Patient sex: M
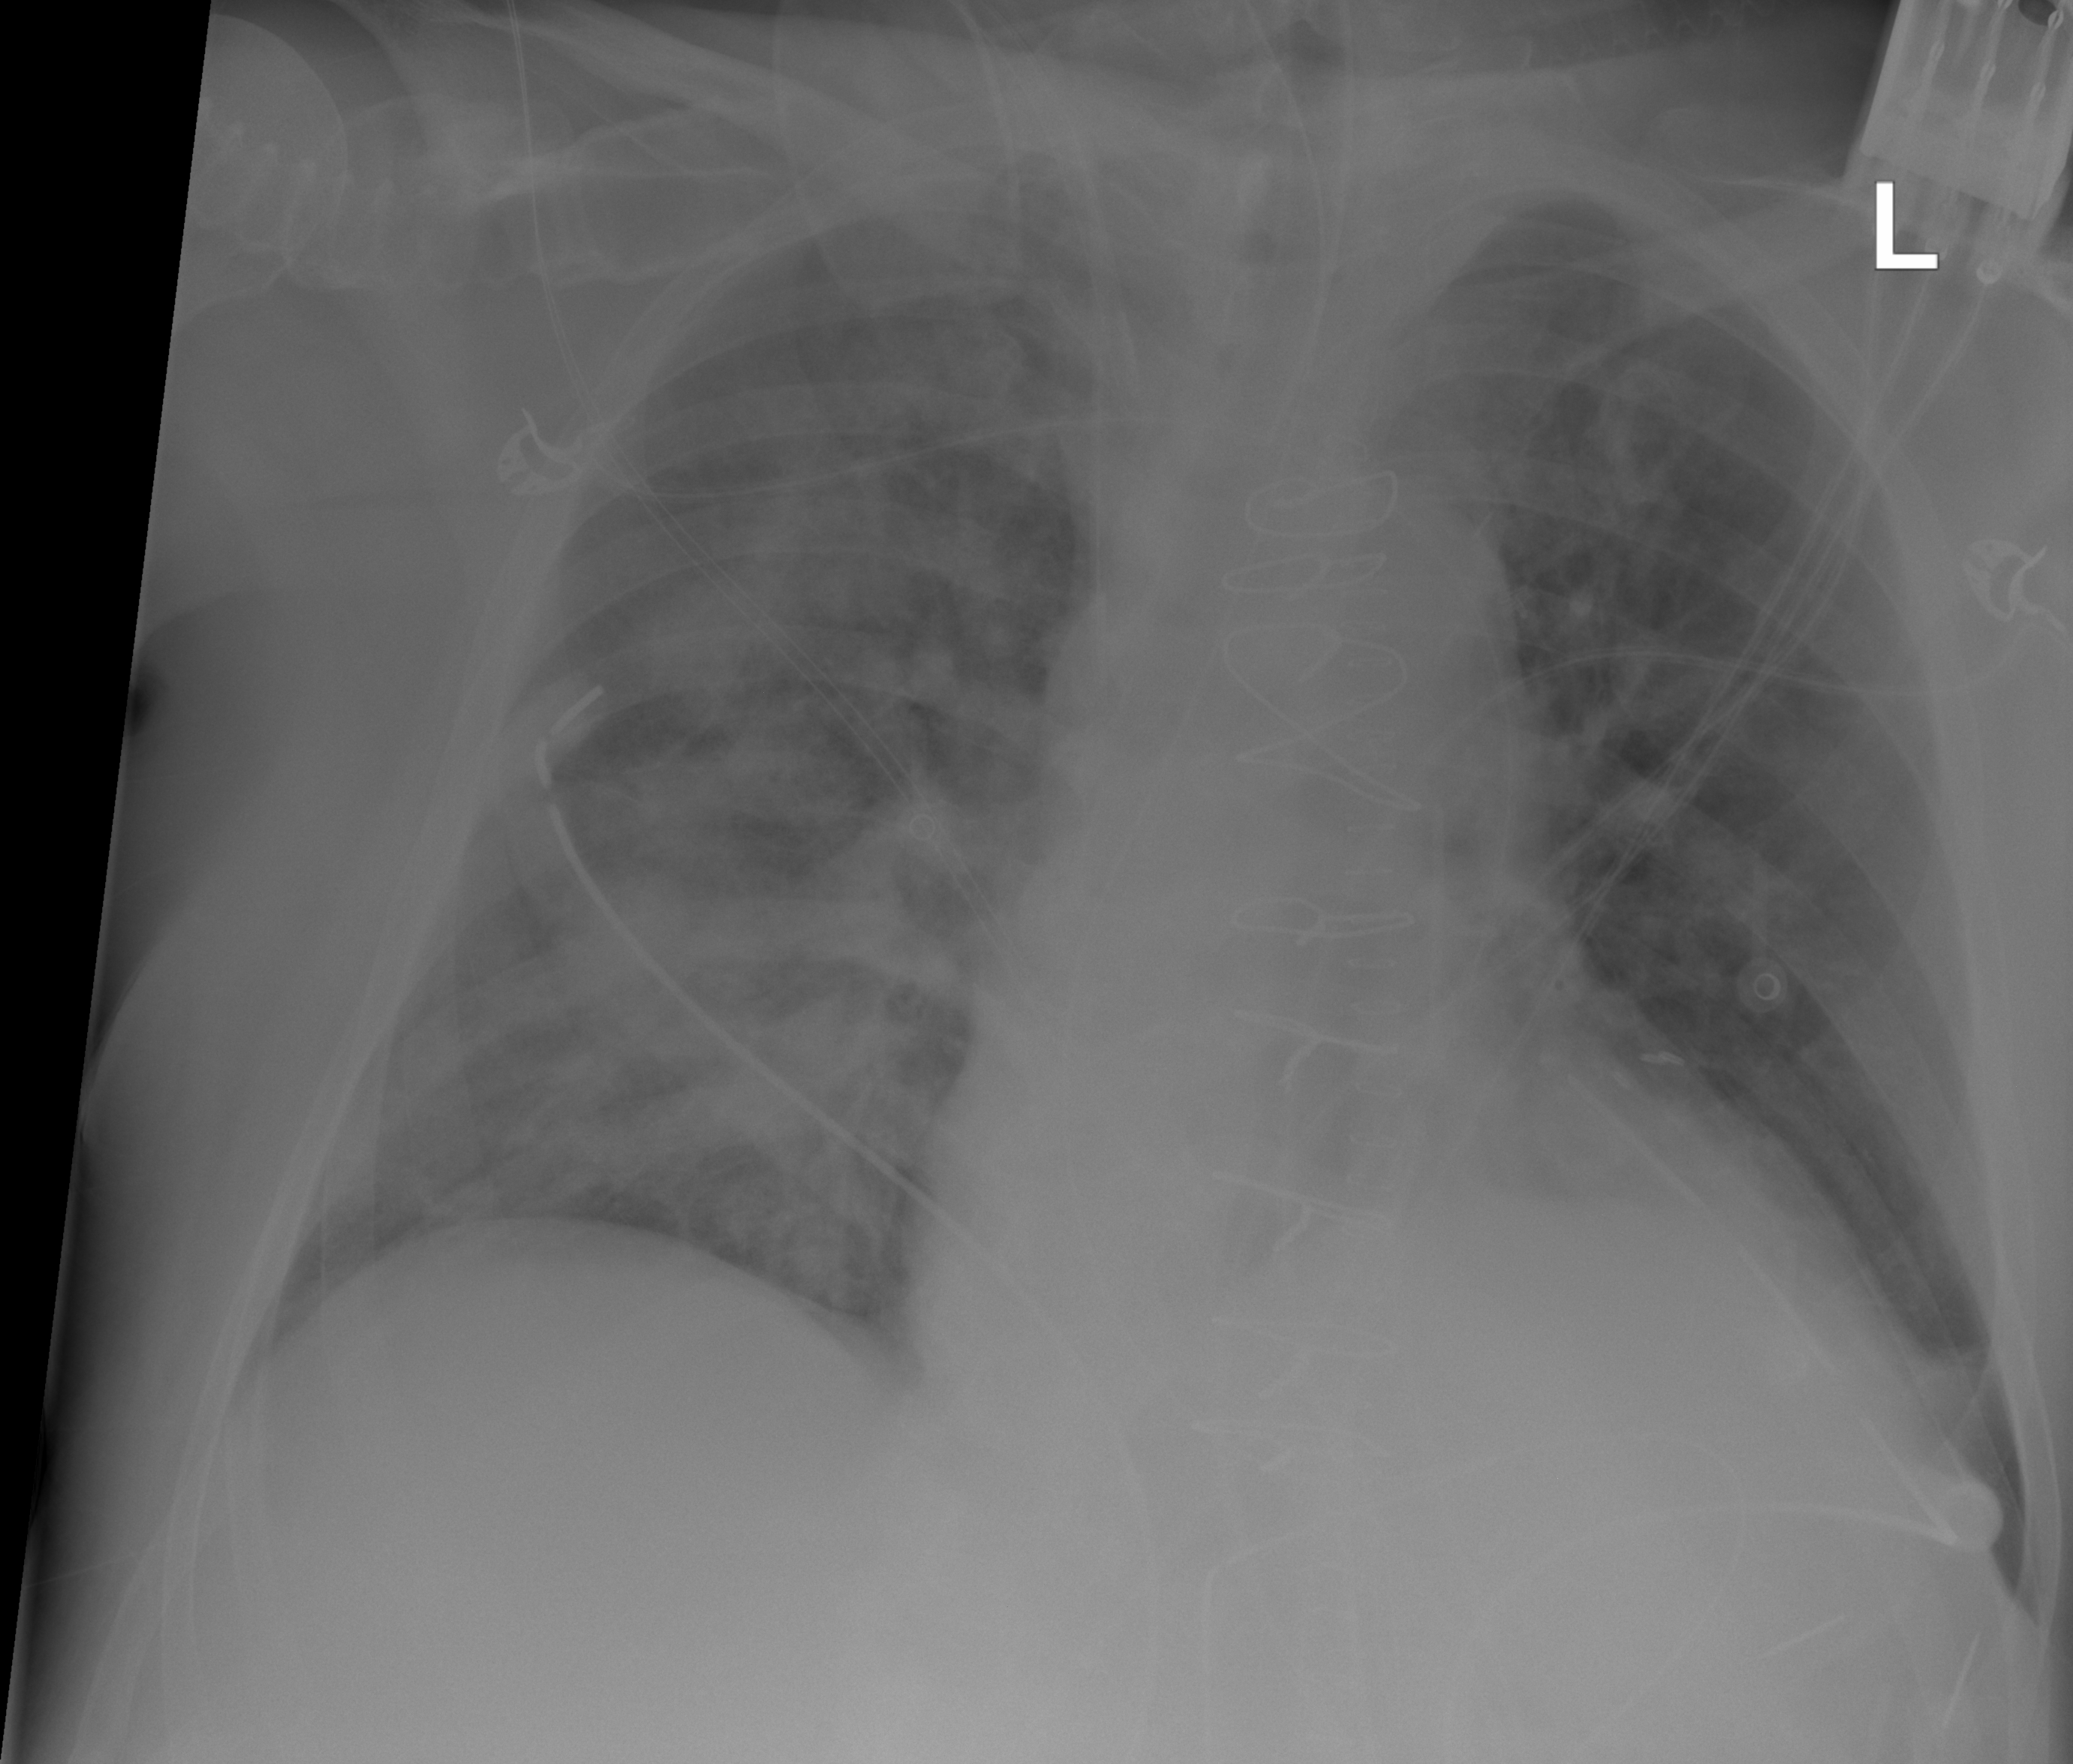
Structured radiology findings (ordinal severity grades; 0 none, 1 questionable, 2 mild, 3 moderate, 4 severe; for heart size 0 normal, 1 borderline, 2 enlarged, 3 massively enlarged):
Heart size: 2
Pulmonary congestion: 2
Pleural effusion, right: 0
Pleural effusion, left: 0
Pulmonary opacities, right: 4
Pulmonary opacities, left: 1
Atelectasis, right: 2
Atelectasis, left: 2